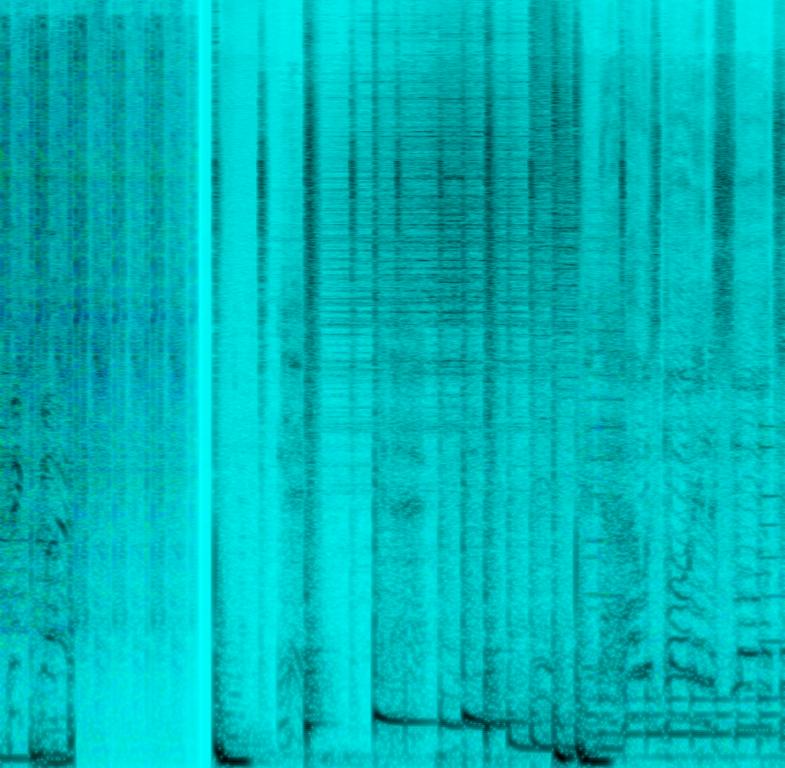
The low quality recording features hip hop song that contains a low pitched male vocal singing over some camera shuttering sound effects, after which an echoing male vocal starts rapping over punchy kick and snare hits, low toms, electric guitar melody, reversed crash cymbal riser and shimmering hi hats. It sounds groovy.